Question: I am working on a GMail add-on that connects to a third-party service through OAuth2. To obtain the authorization code the following redirect URI is used: <URL> .
Here's a snippet that triggers authorization:
'''
var stateToken = ScriptApp.newStateToken()
.withMethod( "authCallback" )
.withTimeout( 120 )
.createToken();
var authUrl = _authBaseUrl
+ "&client_id=" + encodeURIComponent( _clientId )
+ "&redirect_uri=" + encodeURIComponent( _redirectUri )
+ "&state=" + stateToken;
CardService.newAuthorizationException()
.setAuthorizationUrl( authUrl )
.setResourceDisplayName( "Resource" )
.throwException();
'''
And here's the callback function (the HTML snippet is taken from <URL>:
'''
function authCallback( request )
{
createAccessToken( request.parameter.code );
return HtmlService.createHtmlOutput('Success! <script>setTimeout(function() { top.window.close() }, 1);</script>');
}
'''
The function gets successfully invoked and the add-on gets an access token. However, the HTML is not served in the popover window. Instead, there's a placeholder with the following error:
As a result, I am stuck with an error window which can't be closed automatically and doesn't tell user that they have to close the window to continue working with the add-on.
Is there anything wrong I am doing or this is some kind of bug or a dropped feature? Thanks for any suggestions.
UPD:
The error looks like this
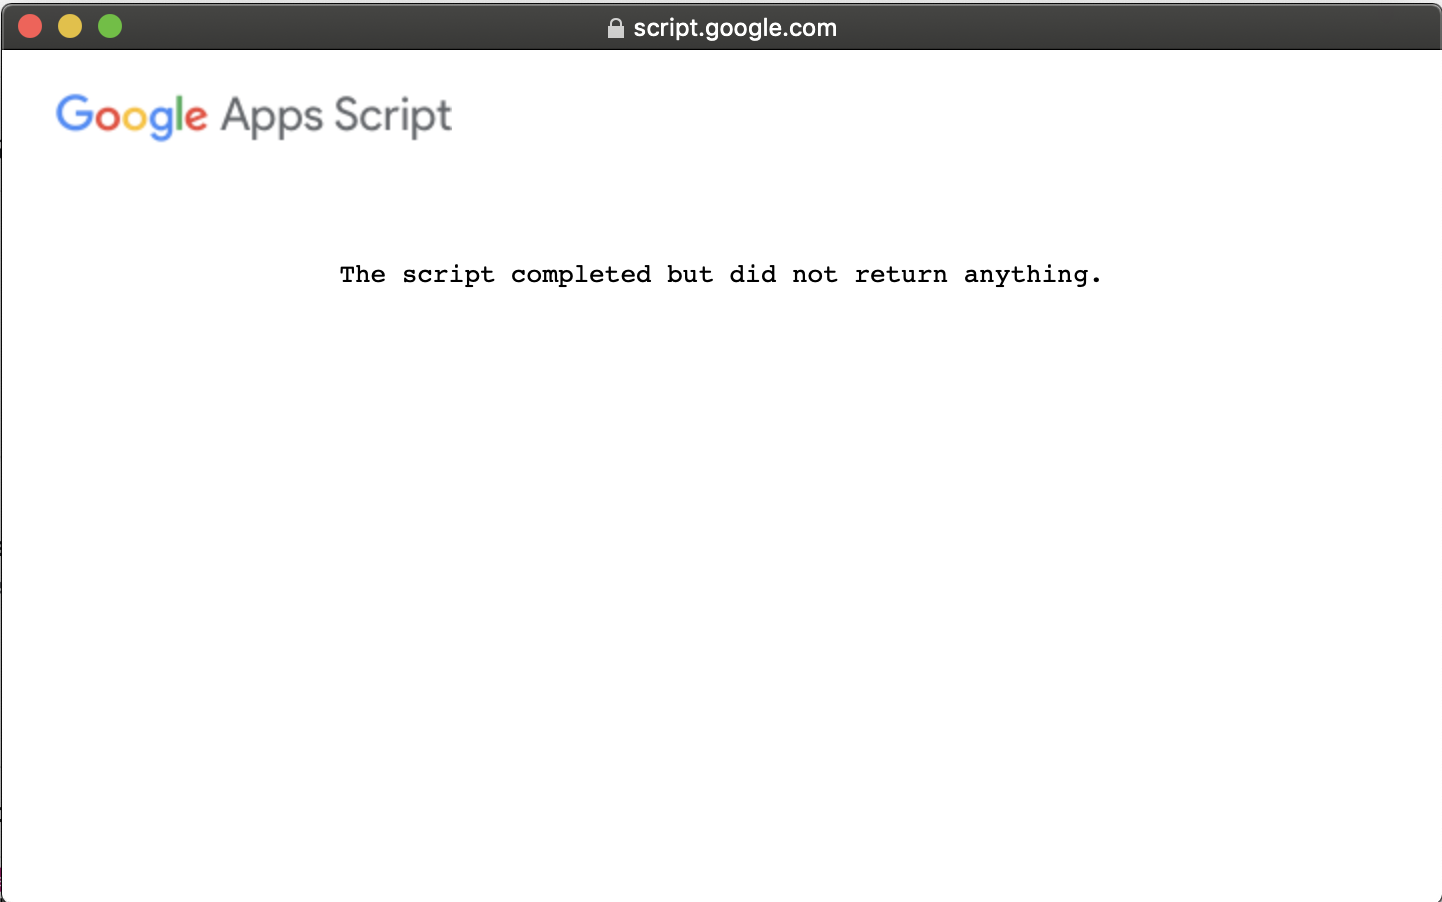
Answer: Turns out the HtmlService actually works in that case. I had a function name collision for , so the proper one wasn't invoked. Sorry for misinformation. If anyone has trouble handling the callback window, do as described in the question.